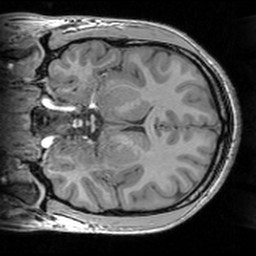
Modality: T1w
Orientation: coronal
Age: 21
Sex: male
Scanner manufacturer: siemens
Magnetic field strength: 3 T
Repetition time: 1.63 s
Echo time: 0.00311 s